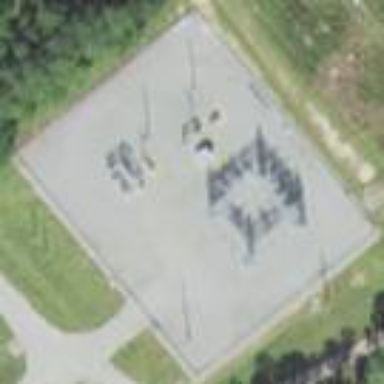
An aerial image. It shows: Distribution level power substation surrounded by fence.